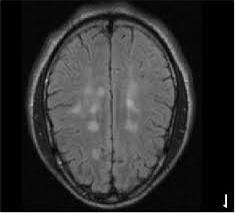
Label: notumor